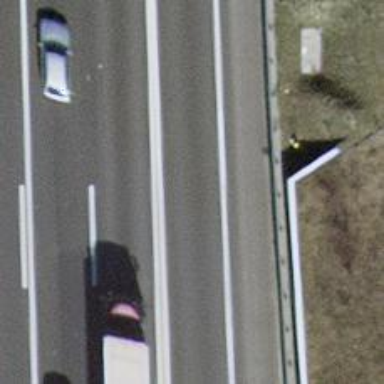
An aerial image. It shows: Asphalt surface bridge on motorway link.